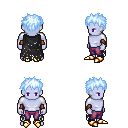
a pixel art fantasy rpg character, male body template, dark elf, purple skin, black tattered cape, magenta pants, white cyan bedhead hairstyle, leather bracers, gold boots, four views (front, back, left, right), 2x2 character sprite sheet, small pixel art, hard edges, no anti-aliasing